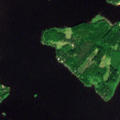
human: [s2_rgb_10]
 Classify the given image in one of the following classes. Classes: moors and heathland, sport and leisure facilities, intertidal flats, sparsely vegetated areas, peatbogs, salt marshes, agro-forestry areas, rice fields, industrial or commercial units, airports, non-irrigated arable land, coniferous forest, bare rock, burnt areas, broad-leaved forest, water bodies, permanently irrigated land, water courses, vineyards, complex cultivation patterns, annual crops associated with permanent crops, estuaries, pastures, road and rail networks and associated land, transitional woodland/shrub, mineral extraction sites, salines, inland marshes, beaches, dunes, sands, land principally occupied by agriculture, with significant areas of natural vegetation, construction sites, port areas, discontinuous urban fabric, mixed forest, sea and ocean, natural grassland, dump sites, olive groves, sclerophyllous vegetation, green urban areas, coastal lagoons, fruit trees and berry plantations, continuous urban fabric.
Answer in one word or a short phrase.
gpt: land principally occupied by agriculture, with significant areas of natural vegetation, coniferous forest, mixed forest, water bodies